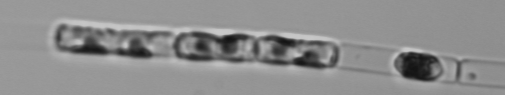
Label: Guinardia_delicatula_TAG_internal_parasite